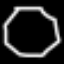
Label: octagon